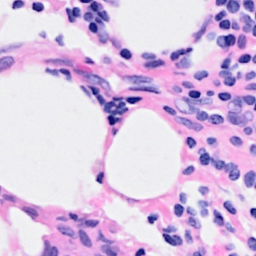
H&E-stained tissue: Breast